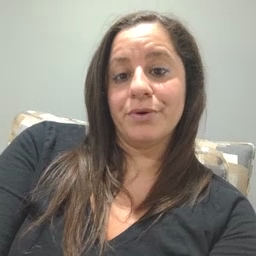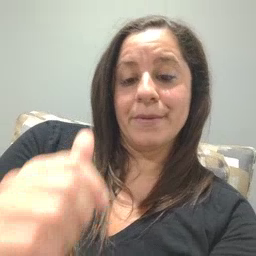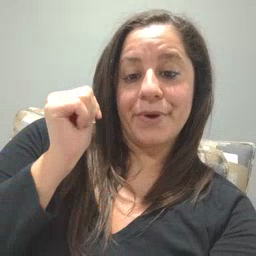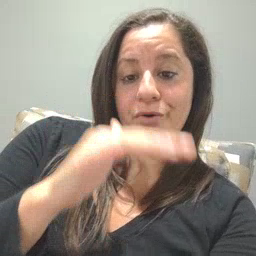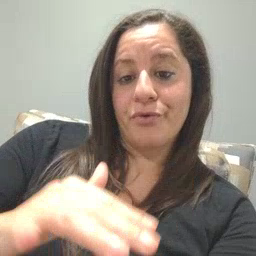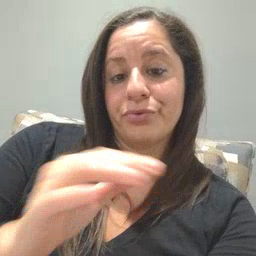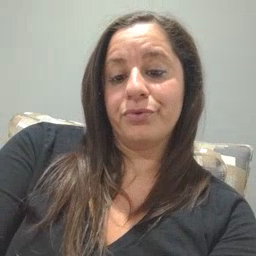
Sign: backyard